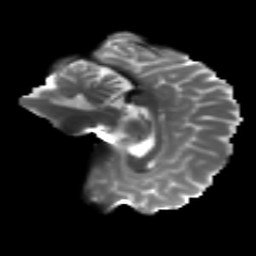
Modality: T2w
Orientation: sagittal
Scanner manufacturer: siemens
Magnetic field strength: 3 T
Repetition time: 4.16 s
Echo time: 0.0806 s